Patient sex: M
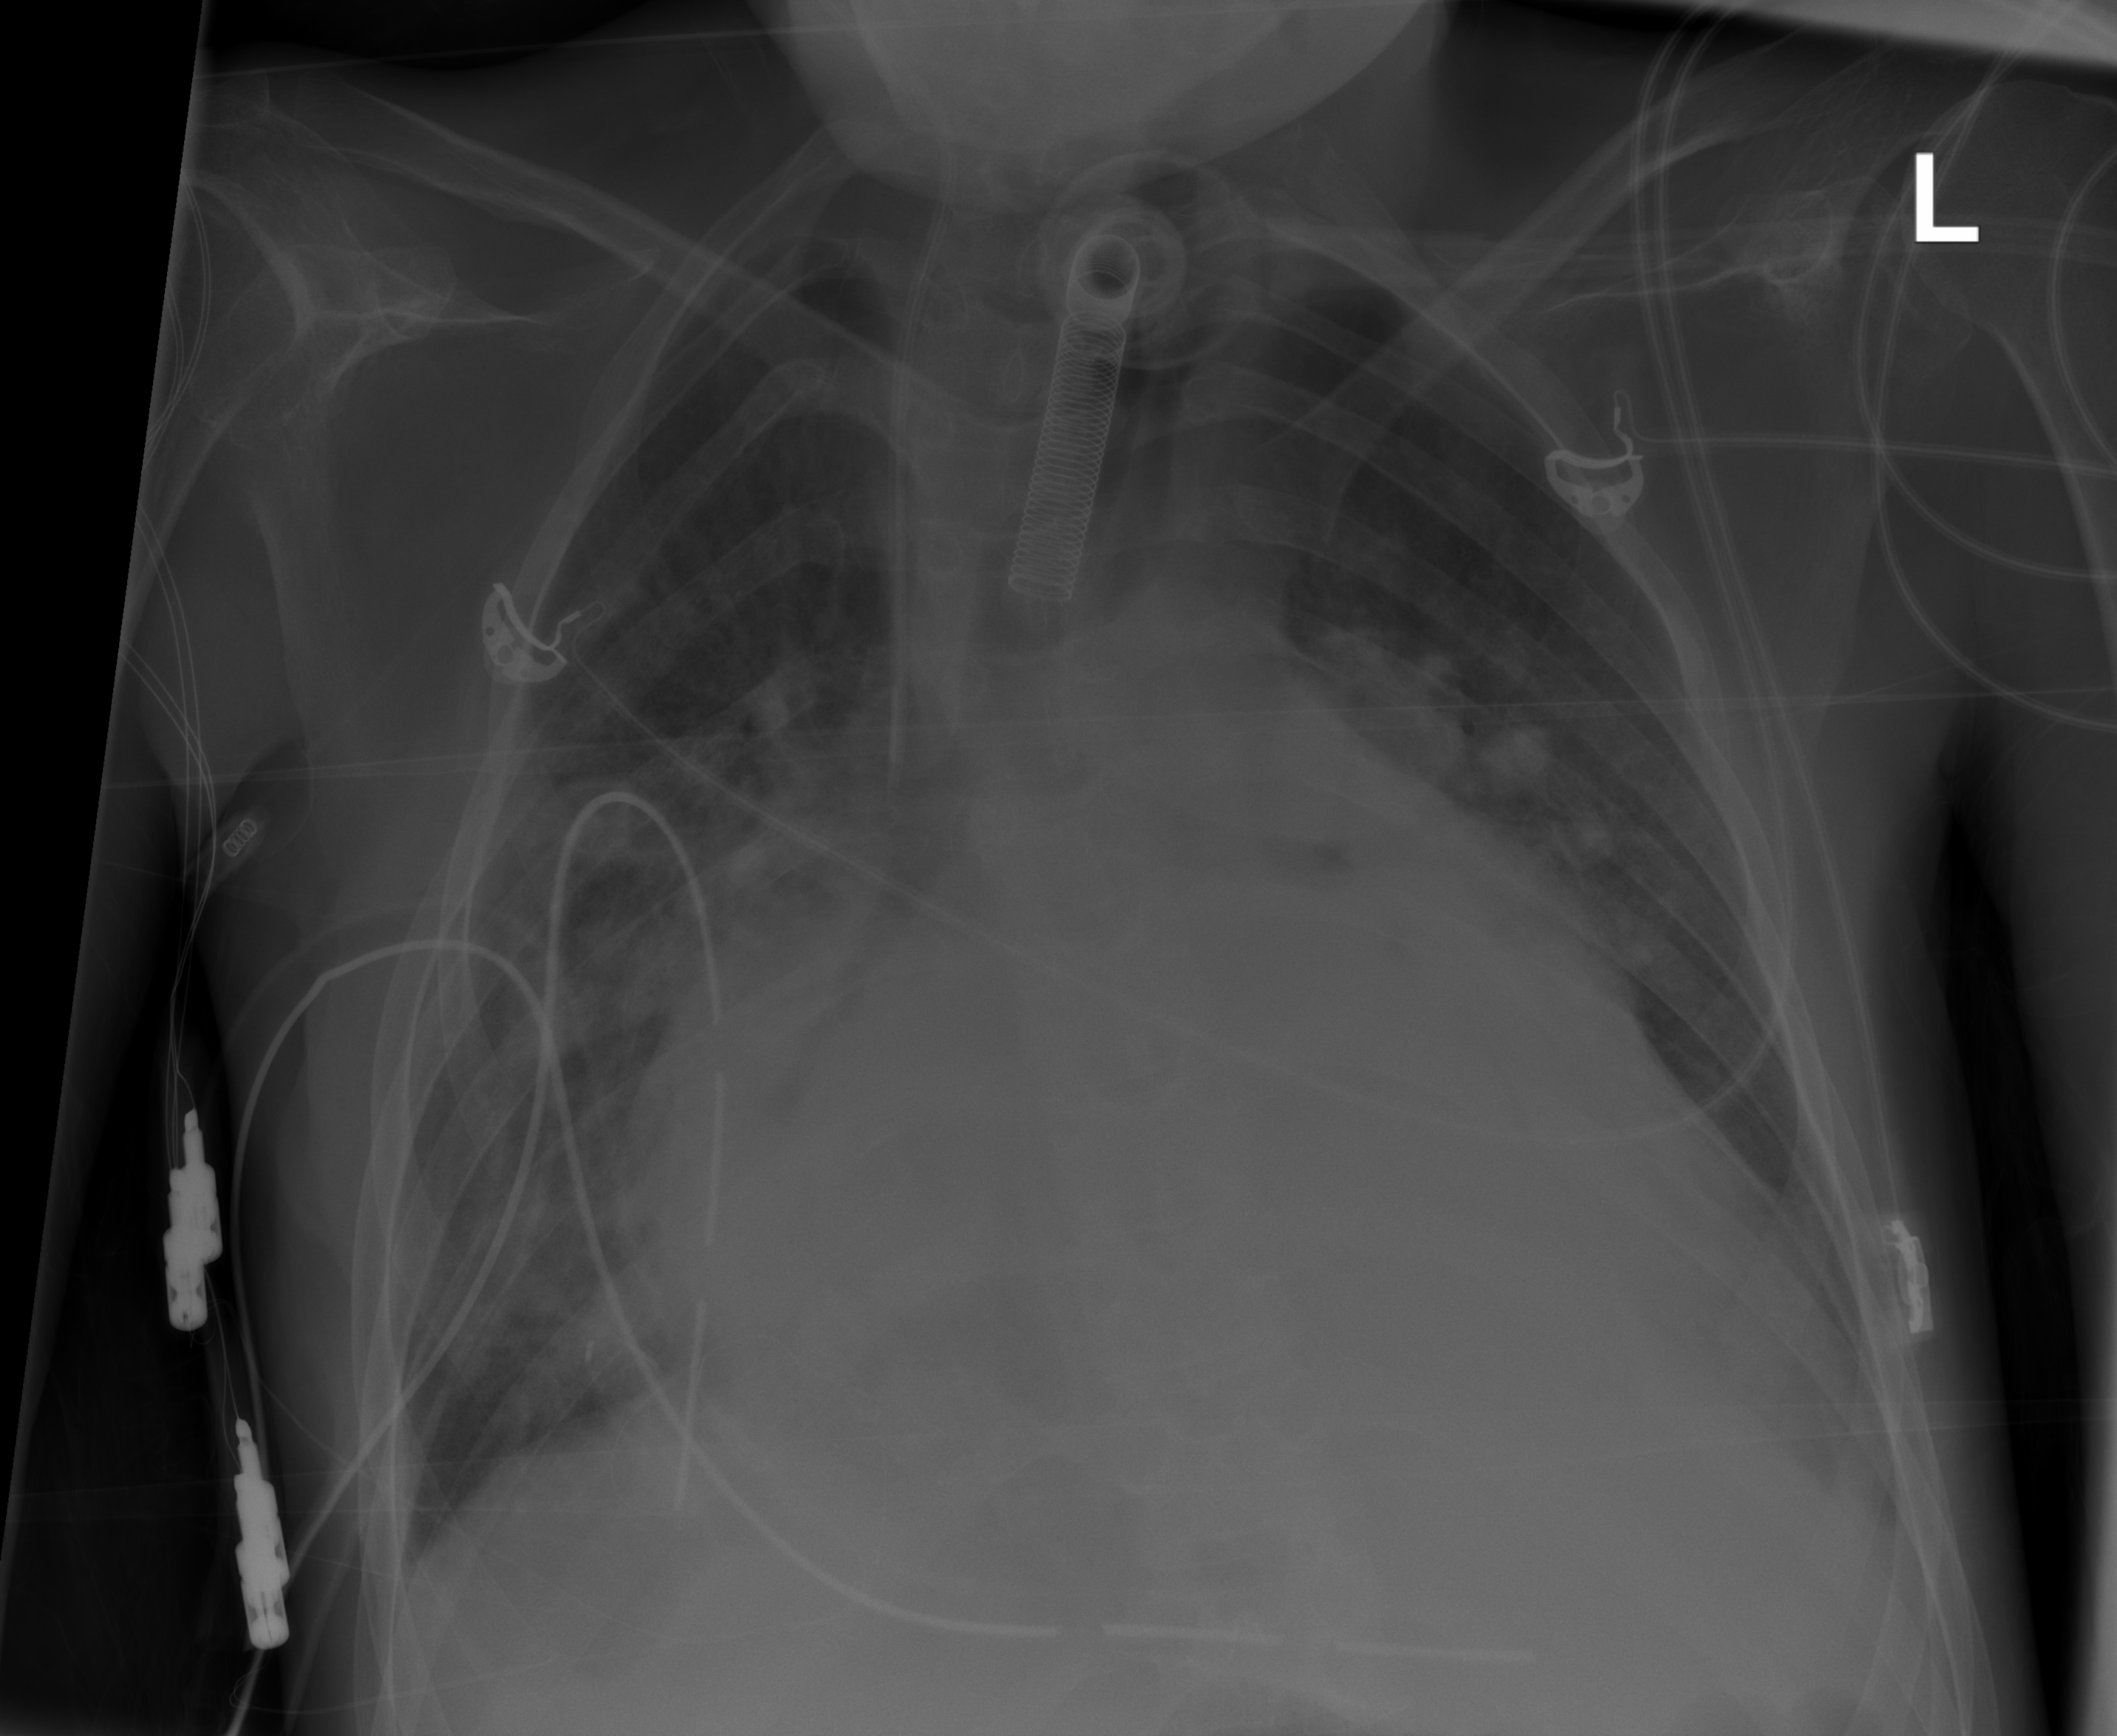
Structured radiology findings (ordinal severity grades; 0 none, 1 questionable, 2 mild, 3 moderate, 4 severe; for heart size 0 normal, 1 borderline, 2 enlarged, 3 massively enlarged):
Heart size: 3
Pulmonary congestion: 2
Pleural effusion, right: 0
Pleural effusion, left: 2
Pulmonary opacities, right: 2
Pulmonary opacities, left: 2
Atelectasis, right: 0
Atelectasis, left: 0